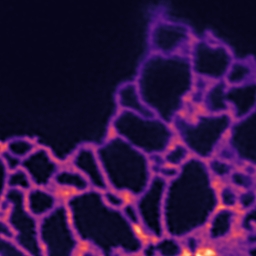
Label: Super-resolution ER image